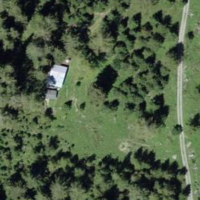
EUNIS habitat code: 43
Species observed at this site:
Clinopodium vulgare